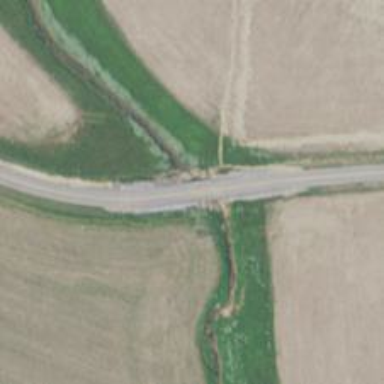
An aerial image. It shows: Tertiary road with bridge.